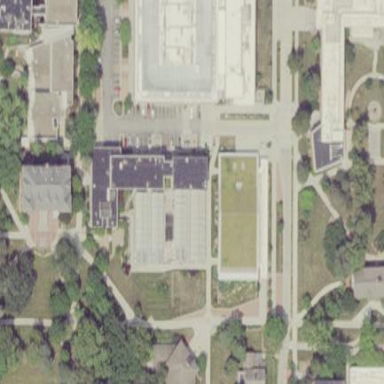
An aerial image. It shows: University building.